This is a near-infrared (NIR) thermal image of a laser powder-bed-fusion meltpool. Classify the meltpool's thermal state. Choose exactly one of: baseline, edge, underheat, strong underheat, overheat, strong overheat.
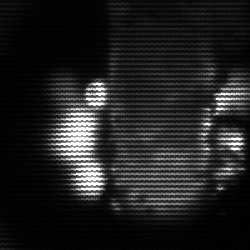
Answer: strong underheat